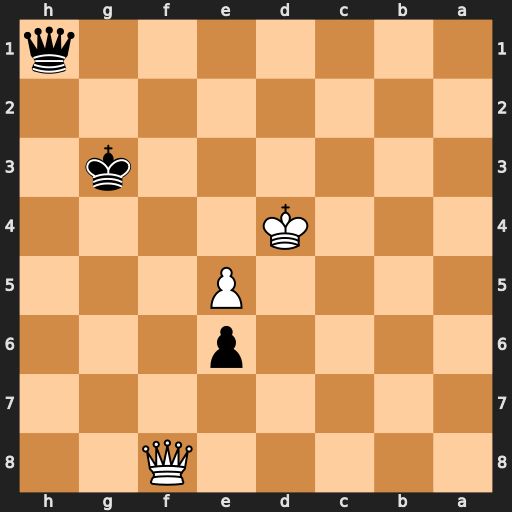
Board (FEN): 5Q2/8/4p3/4P3/3K4/6k1/8/7q
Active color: b
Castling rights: -
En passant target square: -
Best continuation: Qd5+ Kc3 Qxe5+